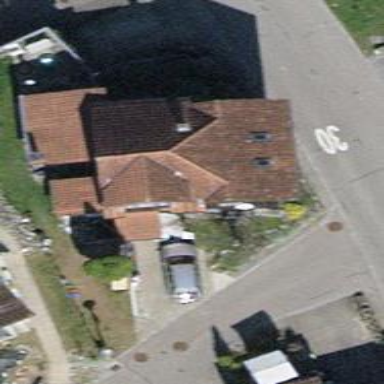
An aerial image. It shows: Building with tile roof.